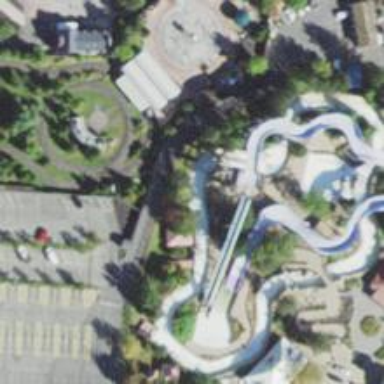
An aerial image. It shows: Water slide attraction.